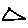
Label: triangle